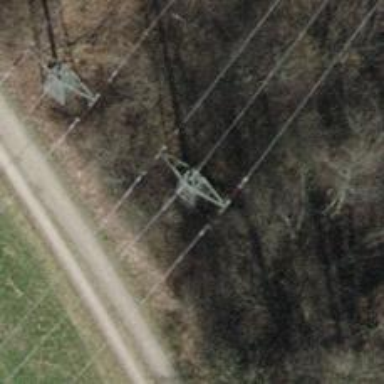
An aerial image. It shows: Power line is depicted.